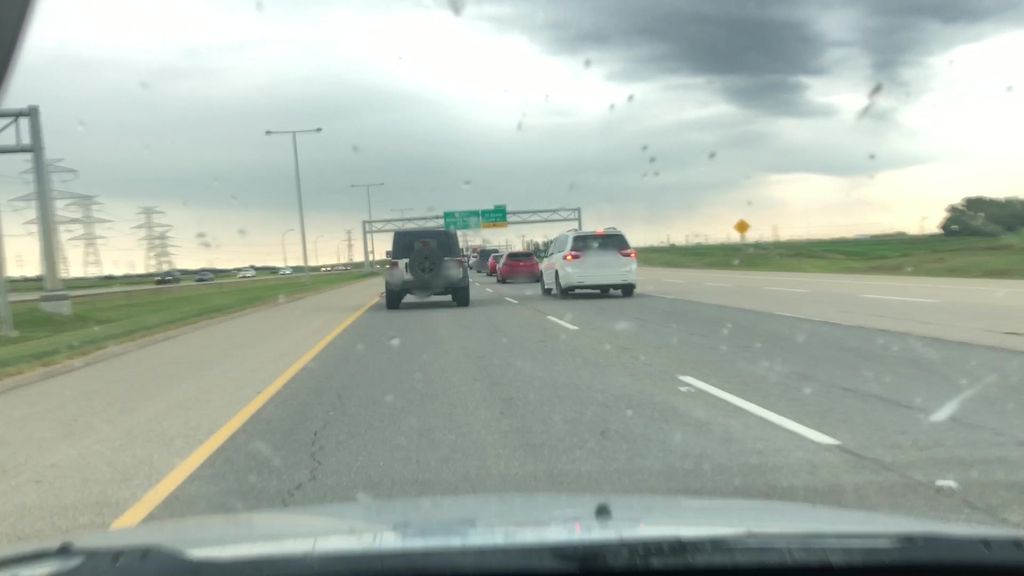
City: edmonton